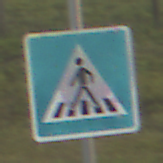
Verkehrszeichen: FussgaengerueberwegRechts
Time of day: SunriseSunset
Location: Outdoor (Nature)
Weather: PartlyCloudy
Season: NotSpecified
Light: Natural